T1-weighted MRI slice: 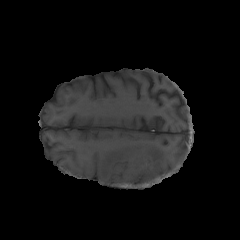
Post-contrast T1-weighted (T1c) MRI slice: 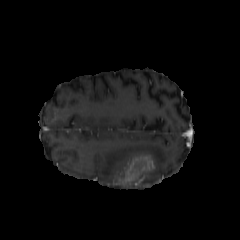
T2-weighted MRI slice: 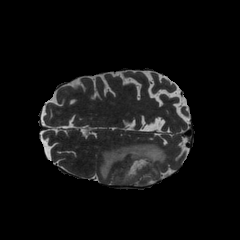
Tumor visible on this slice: yes